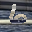
Label: 6